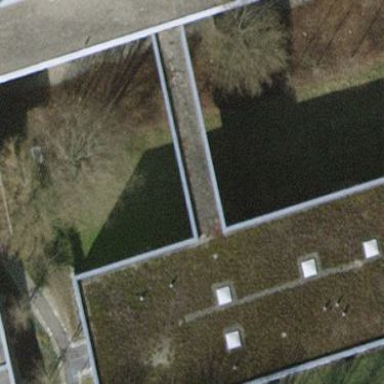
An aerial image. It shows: Hospital building.